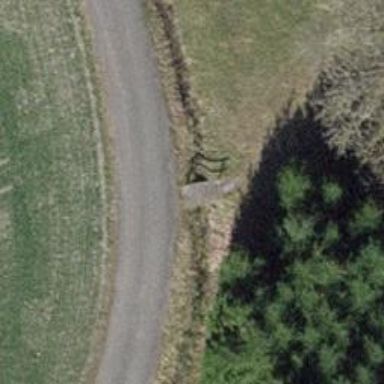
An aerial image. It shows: Asphalt footway.